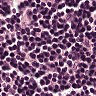
Metastatic tissue present: no